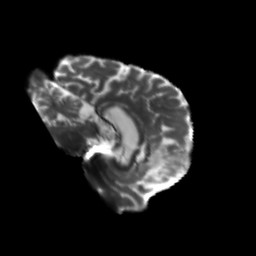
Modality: T2w
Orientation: sagittal
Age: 66
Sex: female
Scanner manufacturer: siemens
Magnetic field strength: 3 T
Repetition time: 5.47 s
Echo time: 0.0854 s